Interaction volume radius: 5 \u00c5
Interaction volume height: 45 \u00c5
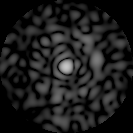
Disorder parameter: 0.8486